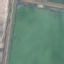
Land use / land cover class: SeaLake